Interaction volume radius: 5 \u00c5
Interaction volume height: 25 \u00c5
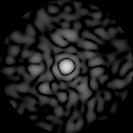
Disorder parameter: 0.8785